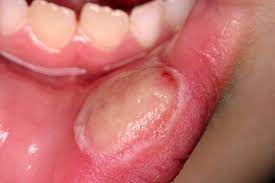
Condition: Mouth Ulcer